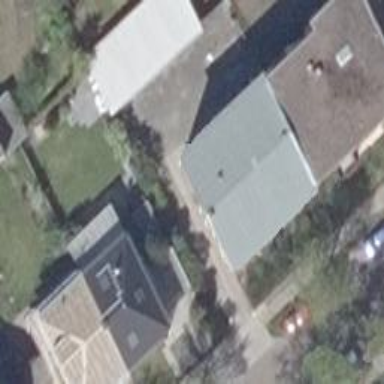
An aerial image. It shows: Driveway.